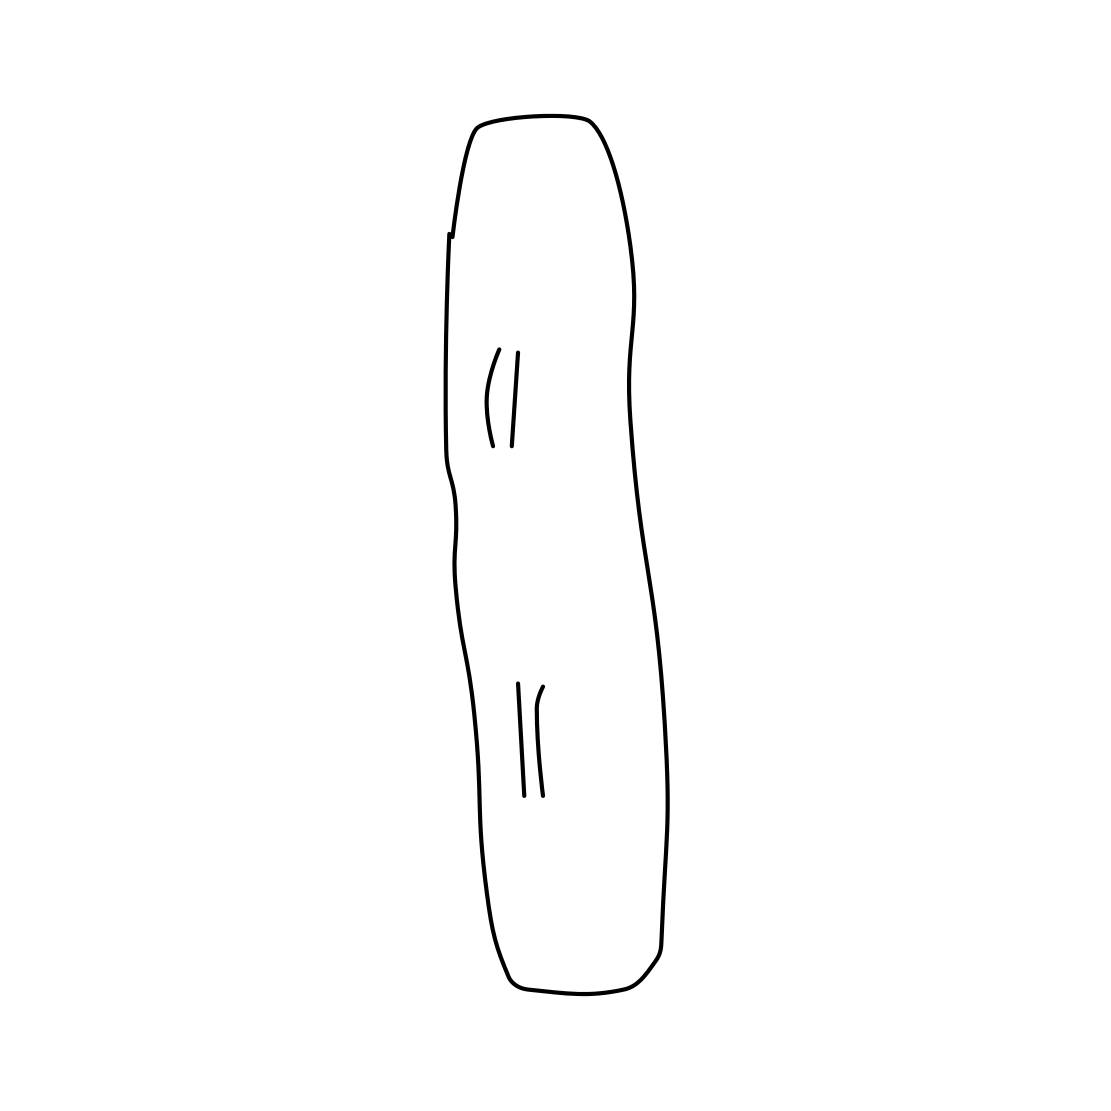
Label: snowboard